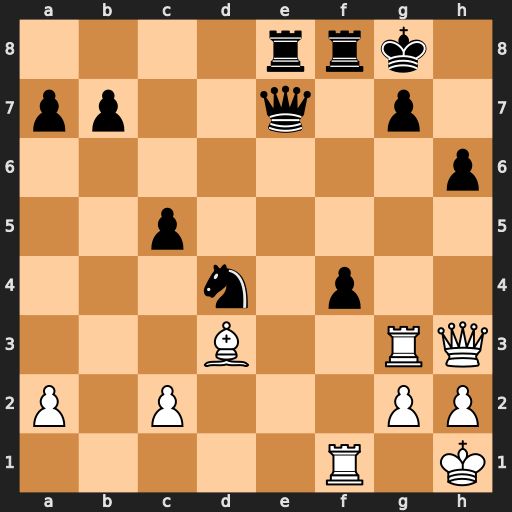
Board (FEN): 4rrk1/pp2q1p1/7p/2p5/3n1p2/3B2RQ/P1P3PP/5R1K
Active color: w
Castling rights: -
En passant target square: -
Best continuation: Qxh6 Nf5 Bc4+ Rf7 Qxf4